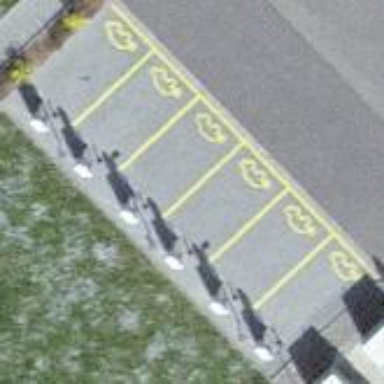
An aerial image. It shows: Street side parking area.